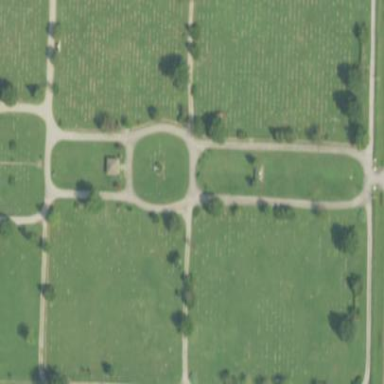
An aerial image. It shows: Cemetery.